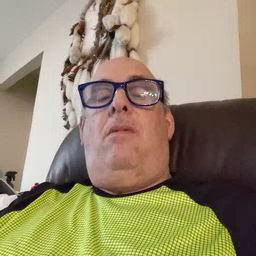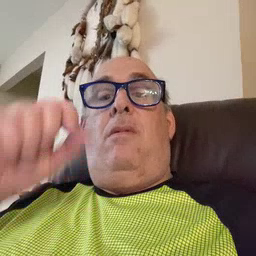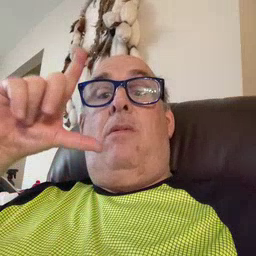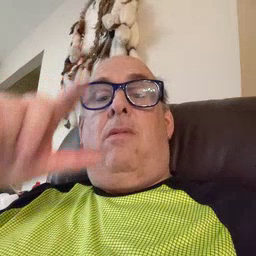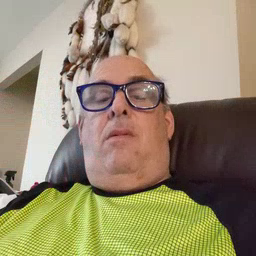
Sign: wake